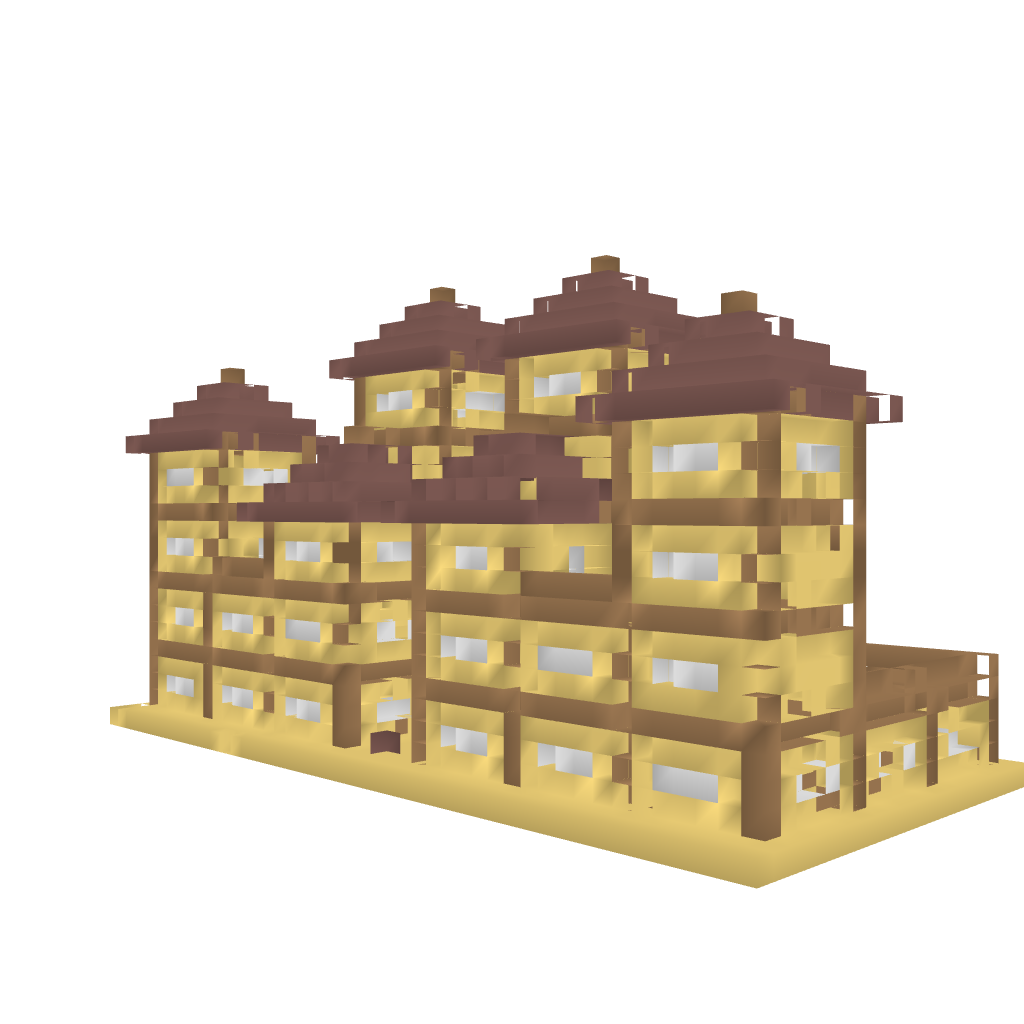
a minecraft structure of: Desert Mansion (Not Furnished) bad low quality